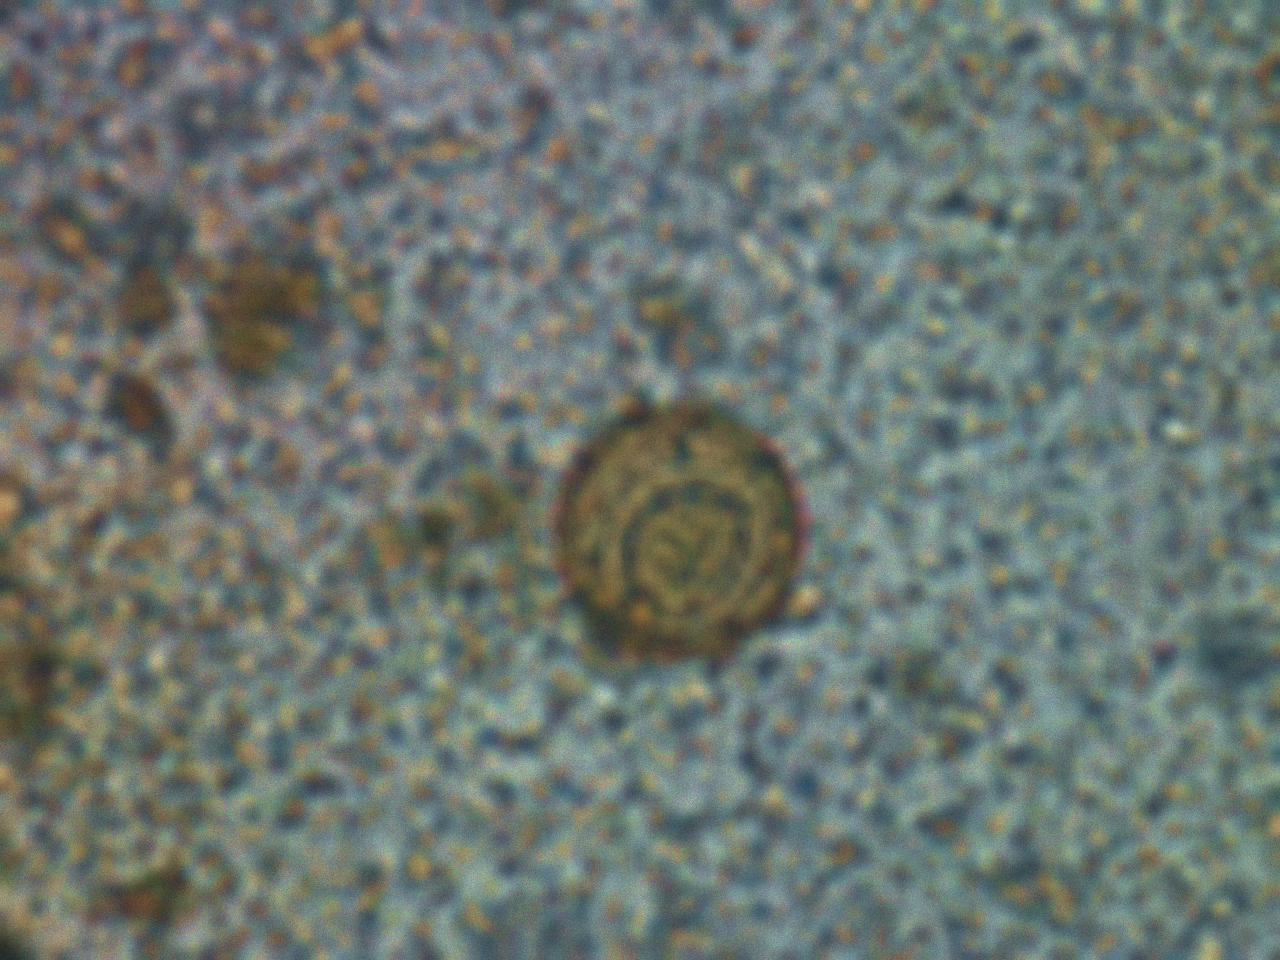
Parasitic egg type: Hymenolepis diminuta